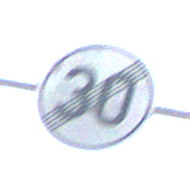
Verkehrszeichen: EndeGeschwindigkeit30
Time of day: Midday
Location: Outdoor (Suburban)
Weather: PartlyCloudy
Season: NotSpecified
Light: Natural